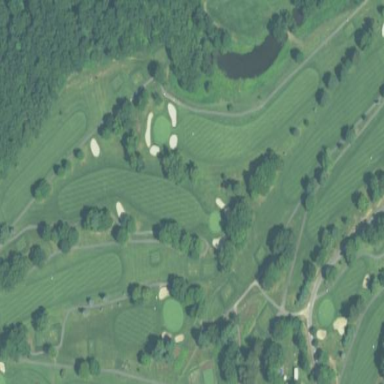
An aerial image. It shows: Area of rough grass used for golf.